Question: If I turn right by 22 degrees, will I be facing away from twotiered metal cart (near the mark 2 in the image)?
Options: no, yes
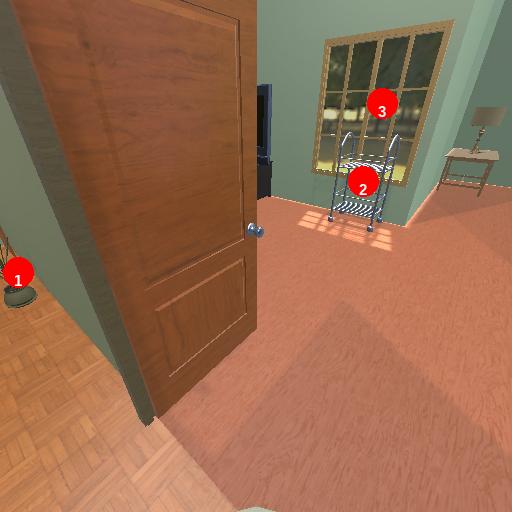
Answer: no